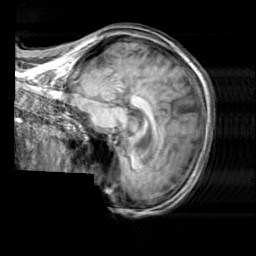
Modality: T1w
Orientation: sagittal
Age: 53
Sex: female
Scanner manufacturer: siemens
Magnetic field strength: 3 T
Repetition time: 2.3 s
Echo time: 0.00303 s